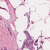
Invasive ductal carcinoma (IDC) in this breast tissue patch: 1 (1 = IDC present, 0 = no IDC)